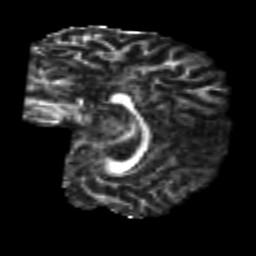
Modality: FA
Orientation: sagittal
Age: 21
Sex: male
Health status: healthy
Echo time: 0.074 s